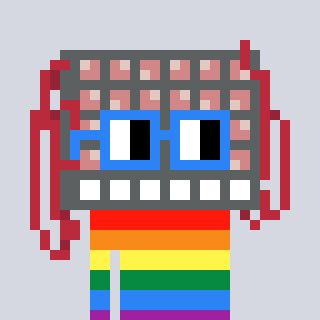
a pixel art character with square blue glasses, a turing-shaped head and a hotbrown-colored body on a cool background